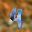
Label: 4